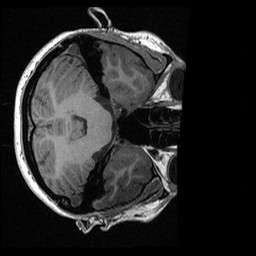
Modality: T1w
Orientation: axial
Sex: female
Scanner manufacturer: ge
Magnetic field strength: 3 T
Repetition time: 0.0064 s
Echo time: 0.00281 s